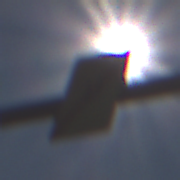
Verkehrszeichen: EndeUmleitung
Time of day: MorningAfternoon
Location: Outdoor (Suburban)
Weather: PartlyCloudy
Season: NotSpecified
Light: Natural